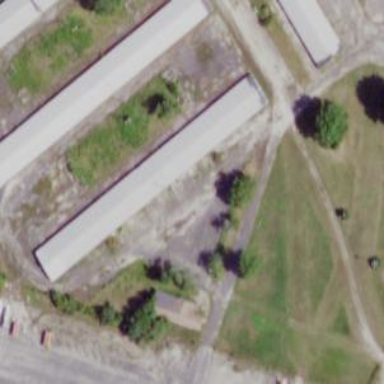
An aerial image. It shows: Stable.